Field crop: tomato
Growth stage: 2
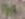
Species: solanum